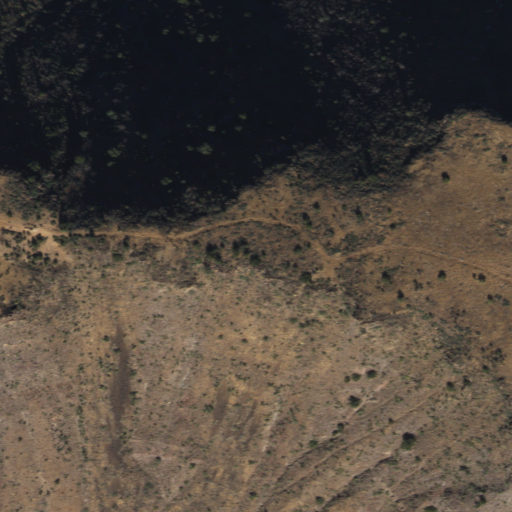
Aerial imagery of mountain in Arizona named Shirttail Mesa containing evergreen forest and shrub